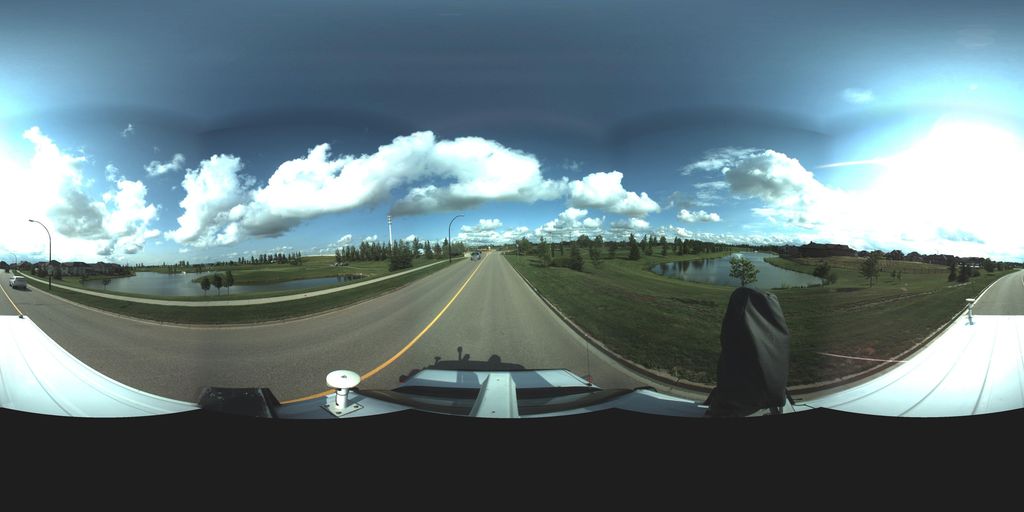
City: saskatoon